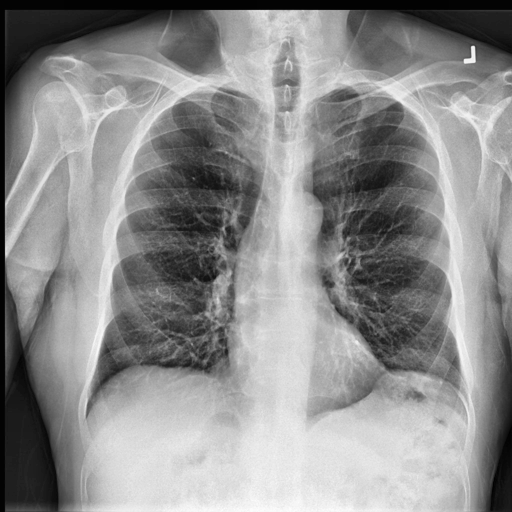
Finding: NORMAL